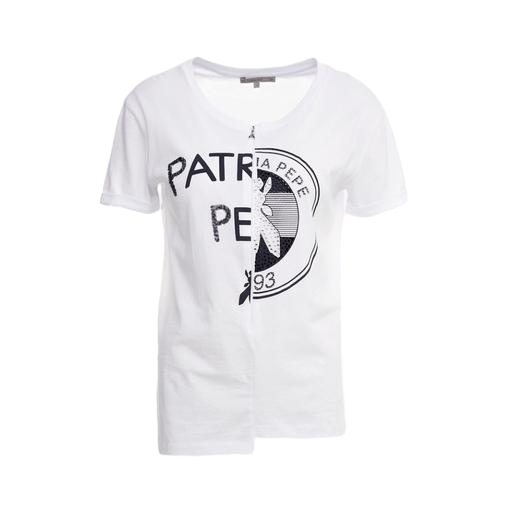
patch t-shirt, white pieced tee, mid t-shirt, white background